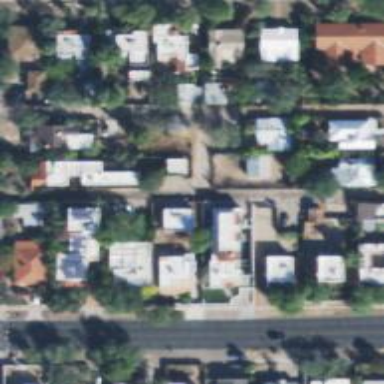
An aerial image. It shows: Alleyway designated as service road.